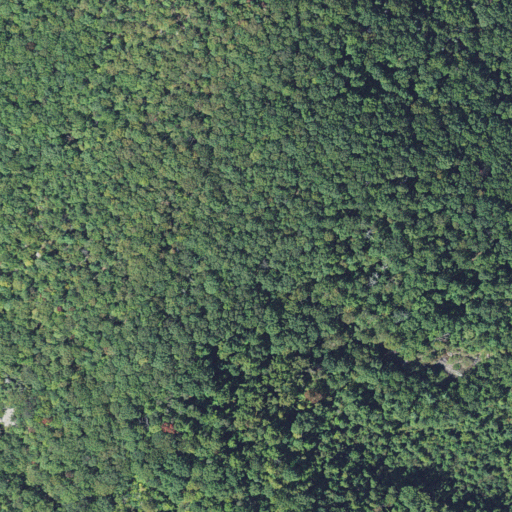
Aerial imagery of mountain in North Carolina named Rocky Mountain containing deciduous forest and mixed forest